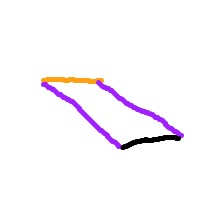
Shape: parallelogram